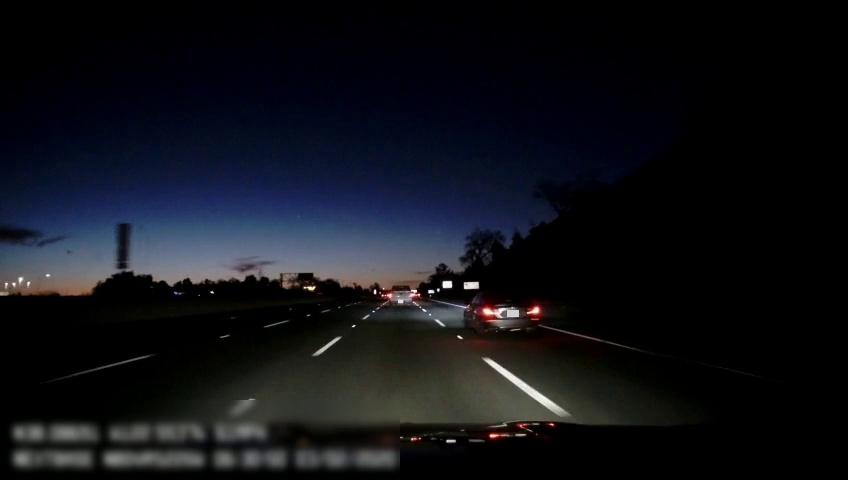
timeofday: Night
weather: Other
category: Drivable Space
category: Vehicles | Truck
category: Vehicles | Car
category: Lanes | Alternate Lane
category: Lanes | Alternate Lane
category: Lanes | Alternate Lane
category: Lanes | Alternate Lane
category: Traffic | Signs
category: Traffic | Signs